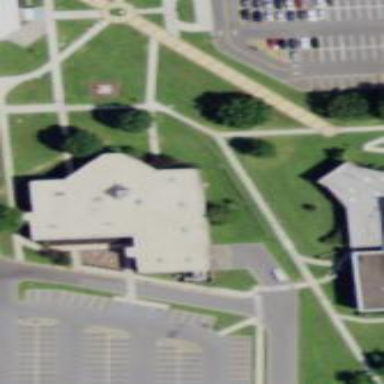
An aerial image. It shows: College building that serves as school.